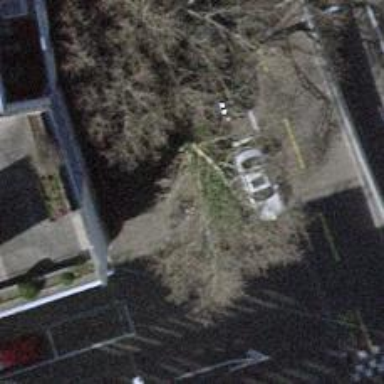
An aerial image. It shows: Power utility street cabinet.